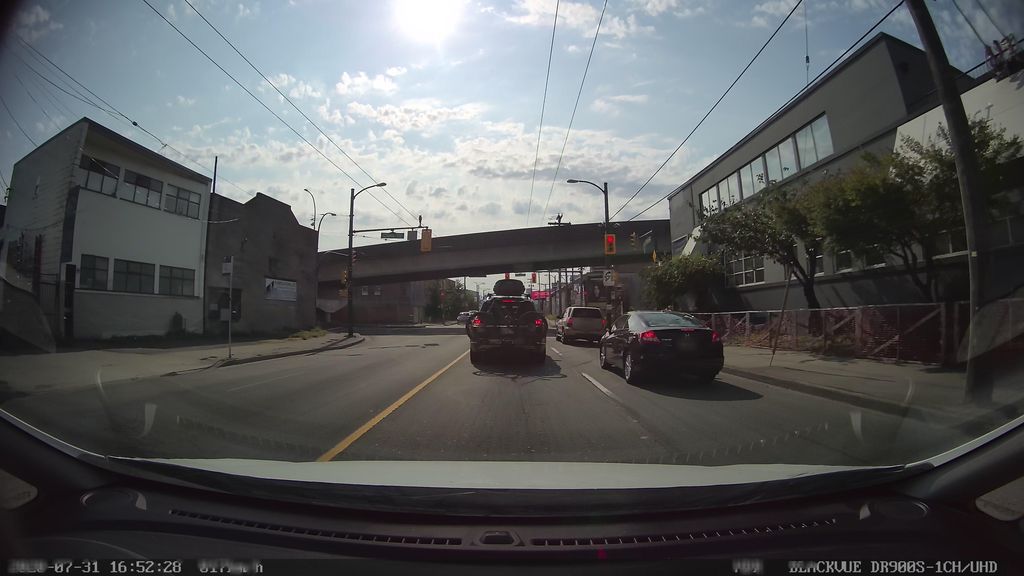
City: vancouver